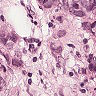
Metastatic tissue present: yes